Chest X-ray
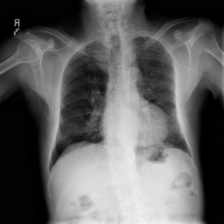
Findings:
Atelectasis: negative
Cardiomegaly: negative
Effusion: negative
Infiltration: negative
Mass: negative
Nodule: negative
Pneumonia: negative
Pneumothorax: negative
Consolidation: negative
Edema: negative
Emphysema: negative
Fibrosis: negative
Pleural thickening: negative
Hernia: negative